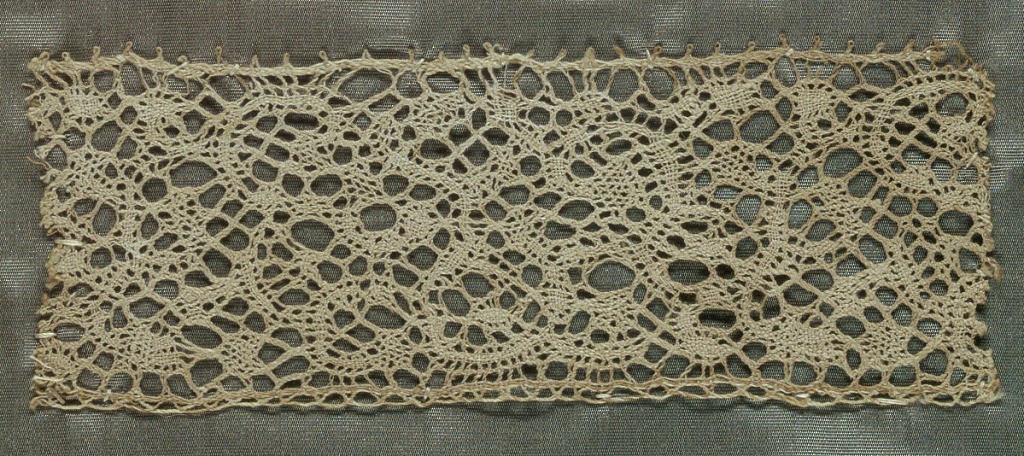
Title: Cooper Union Museum Lace Study Card
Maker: Cooper Union Museum
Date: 17th century
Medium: linen Technique: bobbin lace
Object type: Fragment
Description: Fragment with an open, meandering pattern of scrolling, ribbon-like lines and straight edges.